Interaction volume radius: 5 \u00c5
Interaction volume height: 35 \u00c5
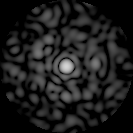
Disorder parameter: 0.8379